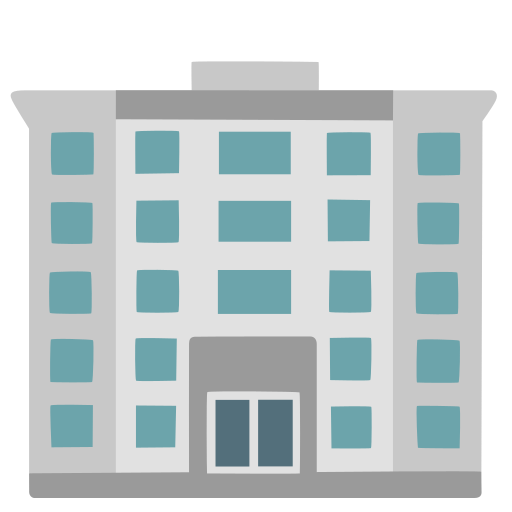
Emoji: 🏢